Field crop: maize
Growth stage: 2
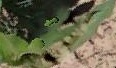
Species: maize